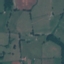
Land use / land cover: Pasture